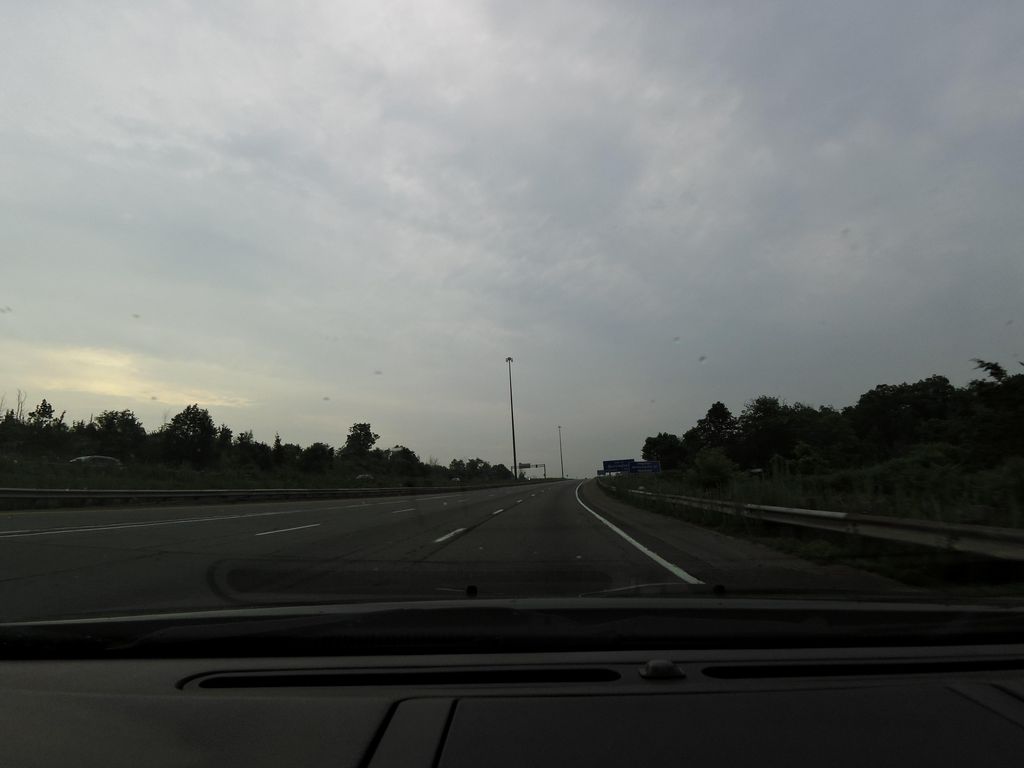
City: hamilton